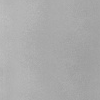
Atmospheric dust classification: dusty